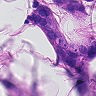
Metastatic tissue present: yes